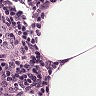
Metastatic tissue present: no